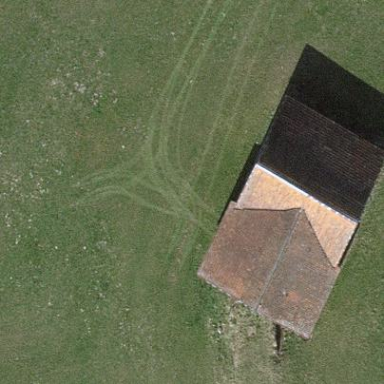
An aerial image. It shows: Cowshed building.